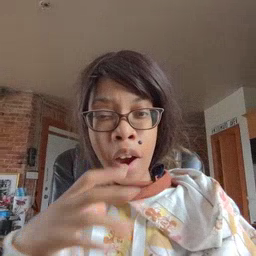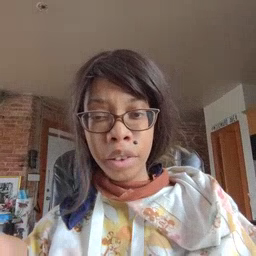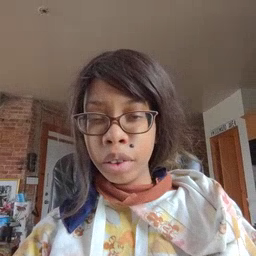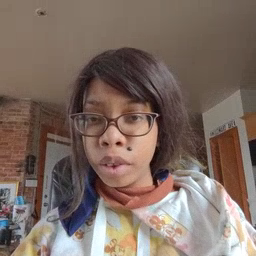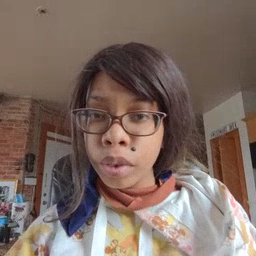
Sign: hot